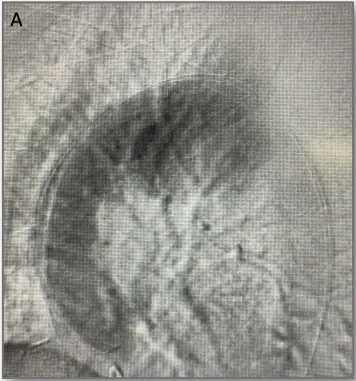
Endovascular component of the hybrid aortic arch repair. Pre-operative angiography showing patency of the supra-aortic vessels debranching's, and ,aneurysm perfusion.
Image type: radiology (scintigraphy)